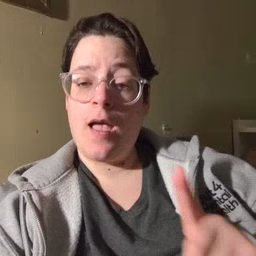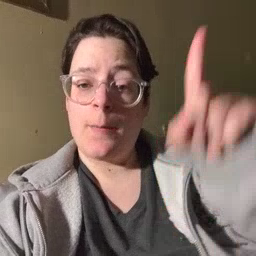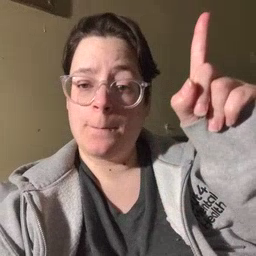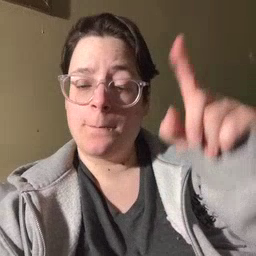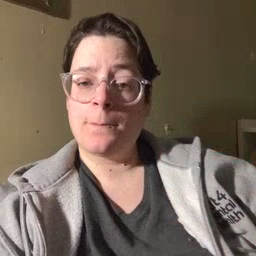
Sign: up